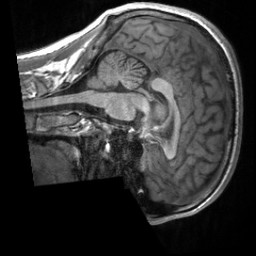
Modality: T1w
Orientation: sagittal
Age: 22
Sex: male
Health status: healthy
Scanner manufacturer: siemens
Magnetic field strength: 3 T
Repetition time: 2 s
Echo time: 0.00232 s